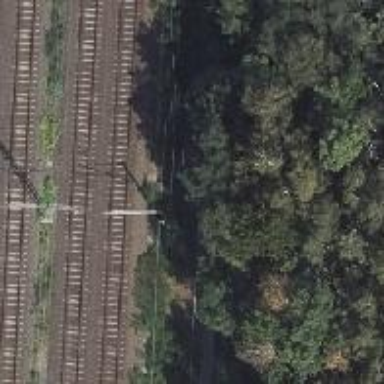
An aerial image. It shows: Catenary mast for power lines.